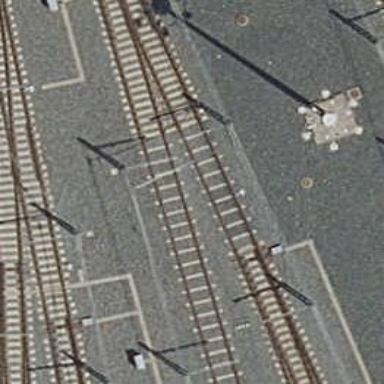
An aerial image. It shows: Railway switch.